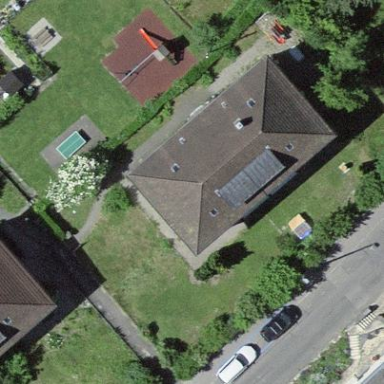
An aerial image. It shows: Hipped roof on apartment building.